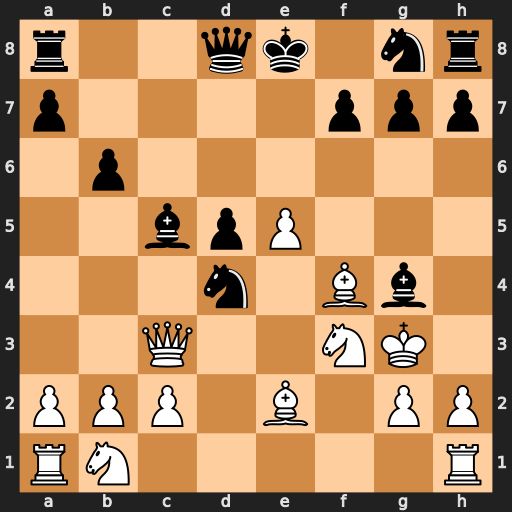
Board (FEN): r2qk1nr/p4ppp/1p6/2bpP3/3n1Bb1/2Q2NK1/PPP1B1PP/RN5R
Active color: w
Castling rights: kq
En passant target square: -
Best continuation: Nxd4 Bxe2 Nxe2